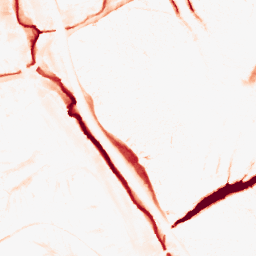
Category: morphological
Decomposition family: tophat
Decomposition parameters: size: 10
mode: black
Upsampling method: regularized
Upsampling parameters: scale: 4
lambda_reg: 0.001
Upsampling scale: 4